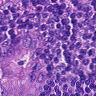
Metastatic tissue present: yes